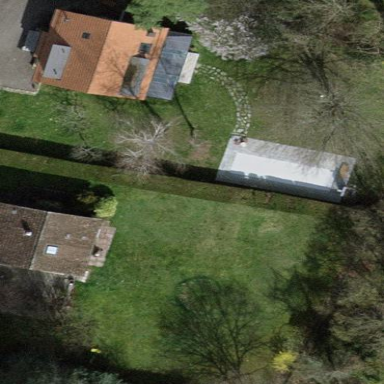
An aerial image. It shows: Garden enclosed by fence.